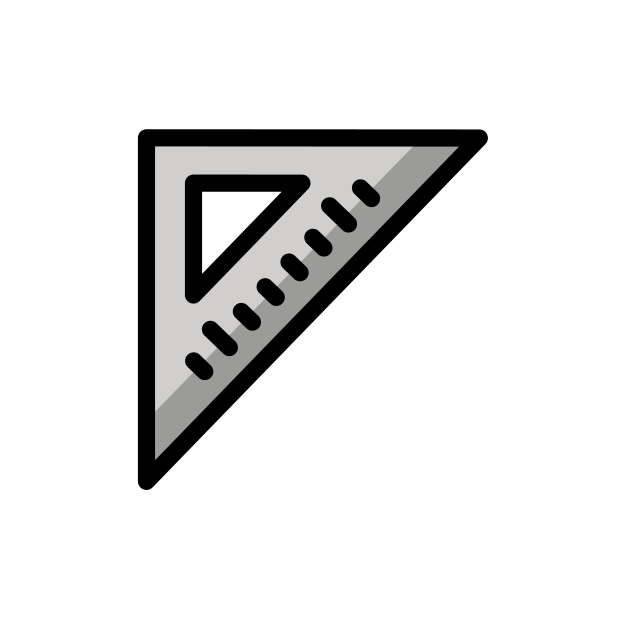
triangular ruler